Field crop: tomato
Growth stage: 2
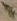
Species: solanum